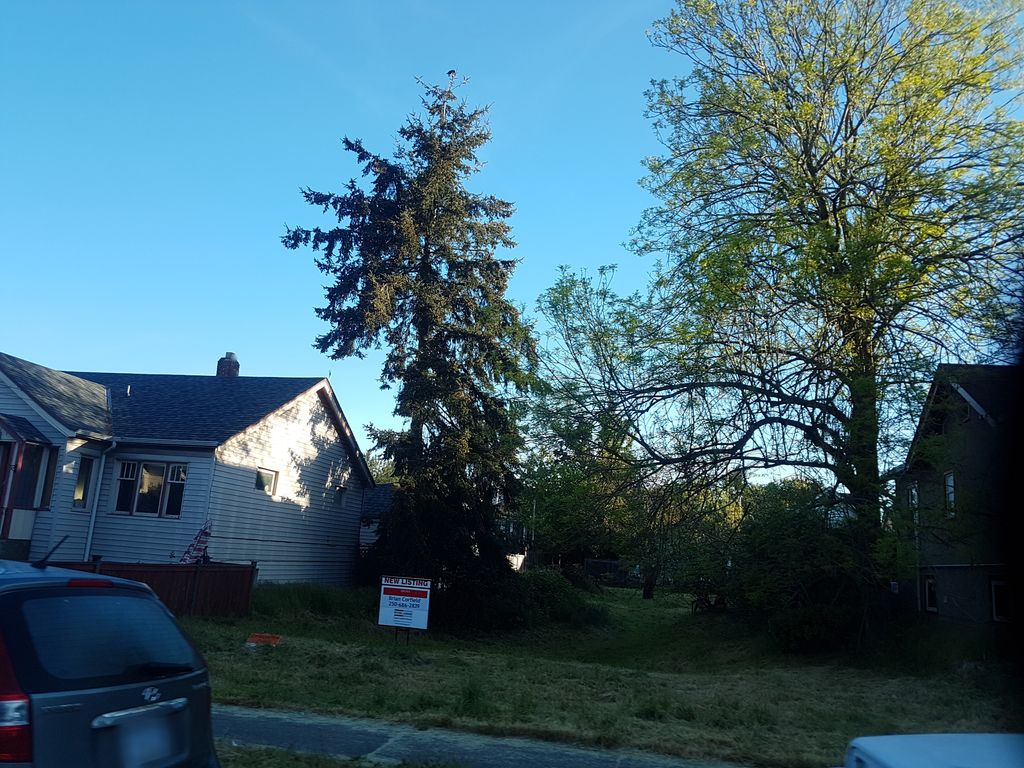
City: victoria